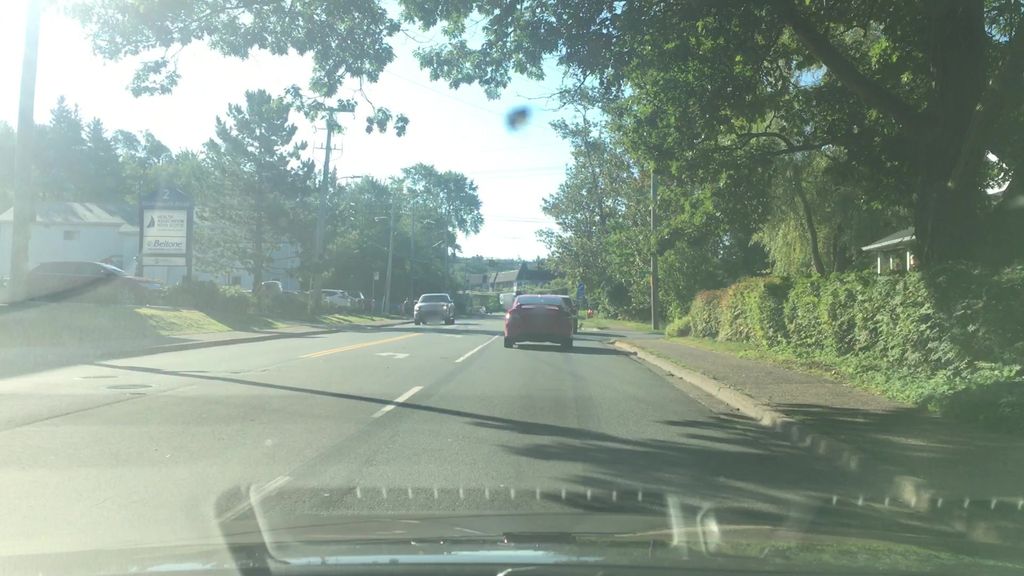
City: halifax